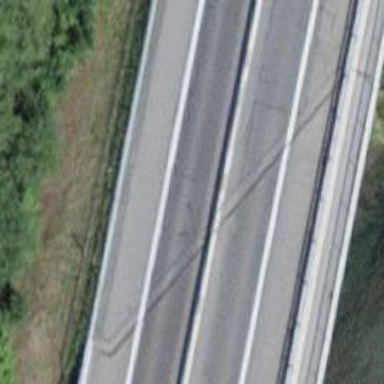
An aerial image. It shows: Trunk road bridge.